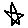
Label: star